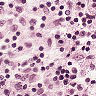
Metastatic tissue present: no